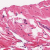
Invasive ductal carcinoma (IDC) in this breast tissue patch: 0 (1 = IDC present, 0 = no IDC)